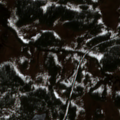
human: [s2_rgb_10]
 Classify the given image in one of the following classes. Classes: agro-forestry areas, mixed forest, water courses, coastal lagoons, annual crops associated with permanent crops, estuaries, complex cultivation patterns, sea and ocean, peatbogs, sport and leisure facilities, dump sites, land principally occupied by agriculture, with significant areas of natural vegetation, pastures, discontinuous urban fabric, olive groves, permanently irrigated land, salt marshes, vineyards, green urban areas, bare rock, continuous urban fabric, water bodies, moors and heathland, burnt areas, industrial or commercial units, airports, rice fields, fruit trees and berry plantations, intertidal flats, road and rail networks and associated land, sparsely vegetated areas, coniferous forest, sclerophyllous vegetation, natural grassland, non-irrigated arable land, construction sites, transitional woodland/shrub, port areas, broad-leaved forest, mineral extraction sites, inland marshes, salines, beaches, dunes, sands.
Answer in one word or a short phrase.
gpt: coniferous forest, transitional woodland/shrub, peatbogs